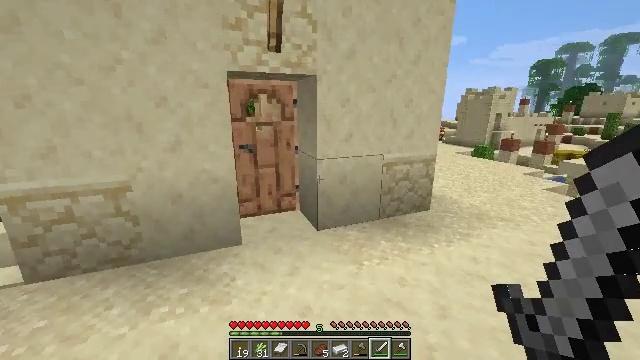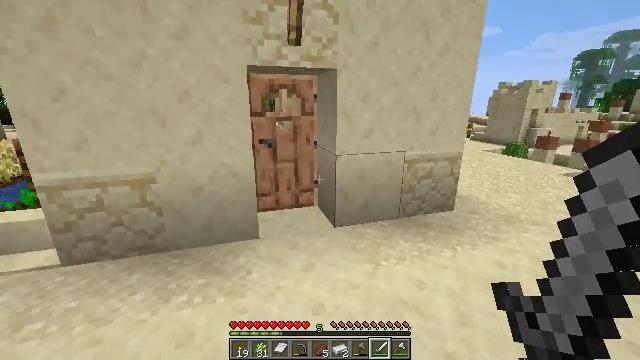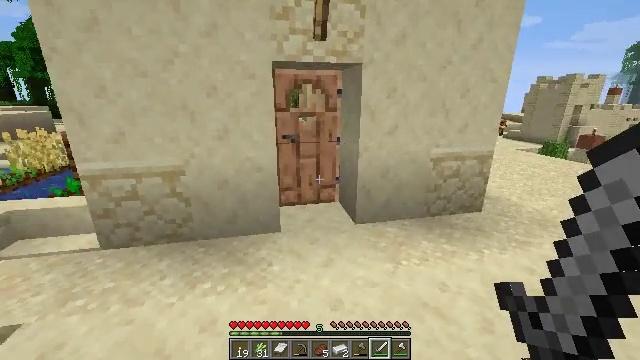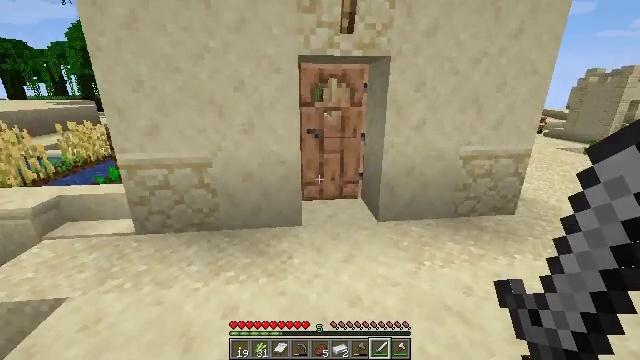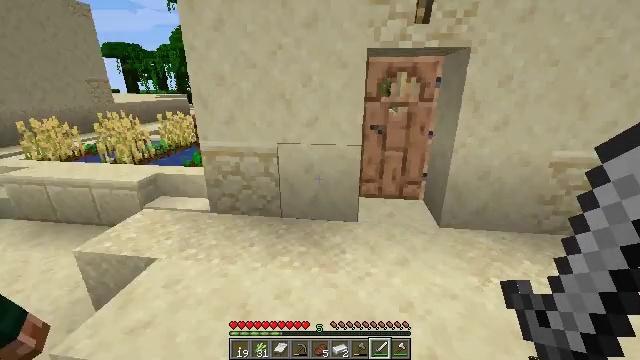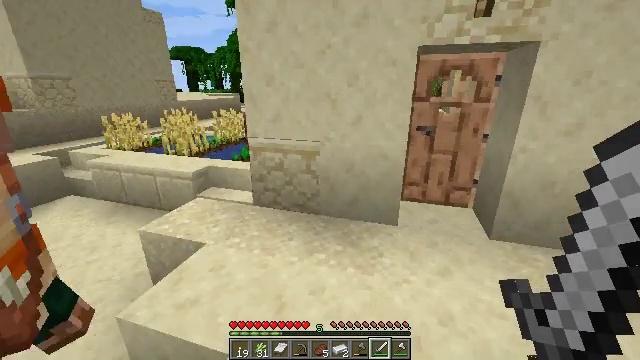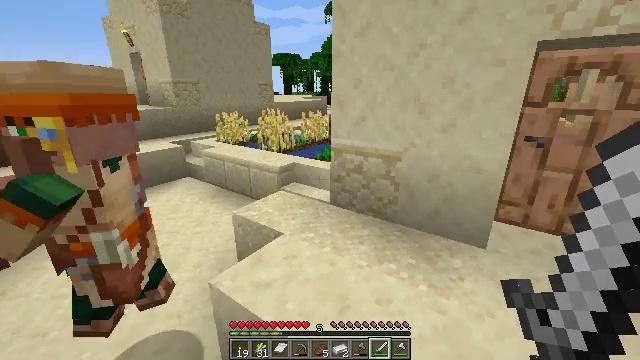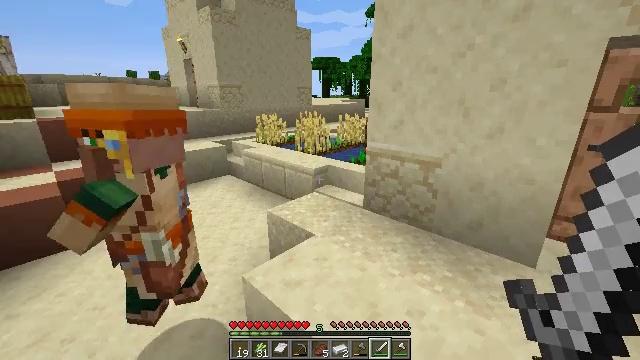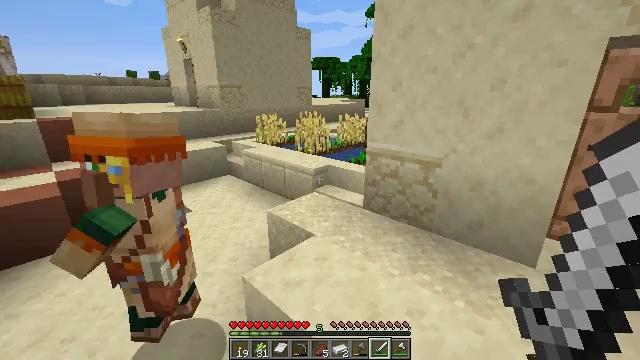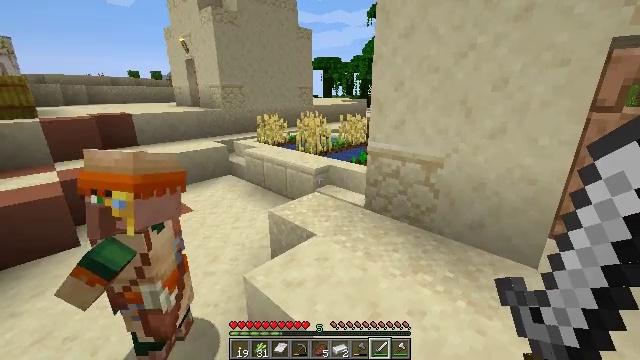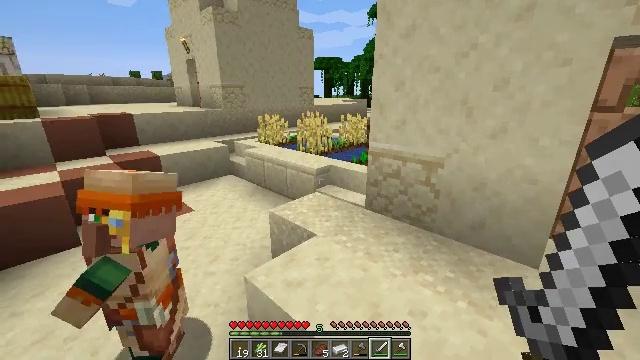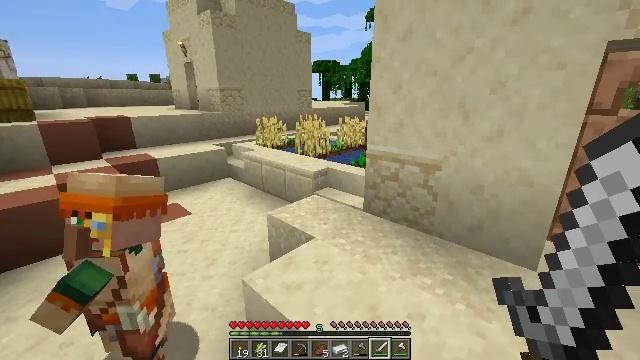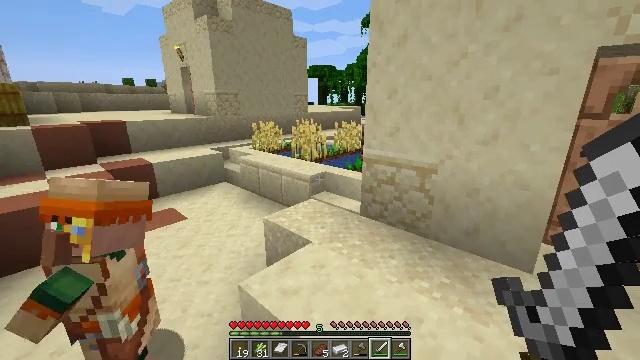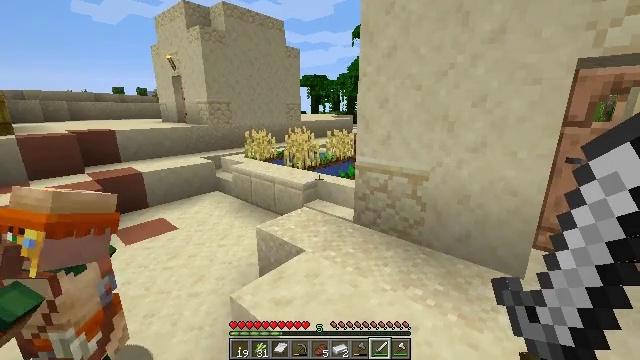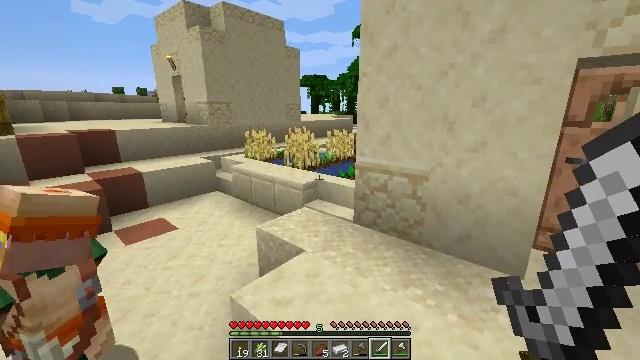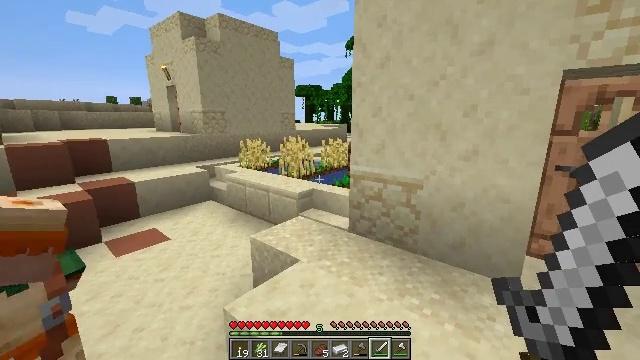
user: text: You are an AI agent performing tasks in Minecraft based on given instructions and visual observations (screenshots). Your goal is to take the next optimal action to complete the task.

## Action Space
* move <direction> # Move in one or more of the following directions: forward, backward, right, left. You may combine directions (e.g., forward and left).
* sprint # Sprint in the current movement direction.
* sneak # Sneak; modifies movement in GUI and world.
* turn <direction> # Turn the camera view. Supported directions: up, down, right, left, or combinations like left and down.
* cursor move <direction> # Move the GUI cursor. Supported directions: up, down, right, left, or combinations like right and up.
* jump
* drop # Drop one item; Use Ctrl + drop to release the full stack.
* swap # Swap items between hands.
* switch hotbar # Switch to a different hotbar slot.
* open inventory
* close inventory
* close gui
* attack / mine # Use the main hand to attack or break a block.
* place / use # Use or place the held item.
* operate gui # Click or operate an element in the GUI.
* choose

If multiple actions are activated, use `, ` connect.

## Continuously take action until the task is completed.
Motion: motion action
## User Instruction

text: Gather the smooth sandstone slab.
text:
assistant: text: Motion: turn left and down
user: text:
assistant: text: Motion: turn left
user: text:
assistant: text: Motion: turn left and down
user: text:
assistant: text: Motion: turn left and down
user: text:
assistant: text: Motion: turn left
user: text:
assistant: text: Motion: turn left
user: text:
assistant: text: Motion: turn left
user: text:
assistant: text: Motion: no_op
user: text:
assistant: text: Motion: no_op
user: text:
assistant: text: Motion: no_op
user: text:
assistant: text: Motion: no_op
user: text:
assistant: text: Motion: no_op
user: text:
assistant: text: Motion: turn right and up
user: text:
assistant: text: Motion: no_op
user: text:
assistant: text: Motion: turn right and up
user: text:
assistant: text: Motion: turn up
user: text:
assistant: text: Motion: no_op
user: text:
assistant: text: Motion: no_op
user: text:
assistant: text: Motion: no_op
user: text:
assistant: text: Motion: no_op
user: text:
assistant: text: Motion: no_op
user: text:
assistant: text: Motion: no_op
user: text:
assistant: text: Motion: no_op
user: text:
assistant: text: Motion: no_op
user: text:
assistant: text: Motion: no_op
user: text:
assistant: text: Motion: no_op
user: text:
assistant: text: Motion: no_op
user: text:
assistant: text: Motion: no_op
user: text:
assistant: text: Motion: no_op
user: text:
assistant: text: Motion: no_op